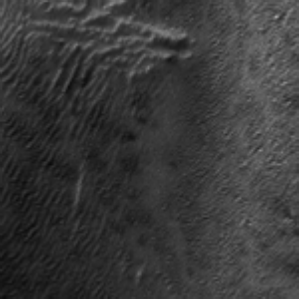
Label: frost